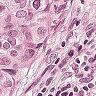
Metastatic tissue present: yes